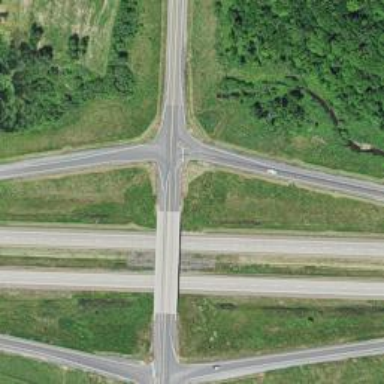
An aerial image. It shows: Trunk link highway.